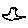
Label: bird